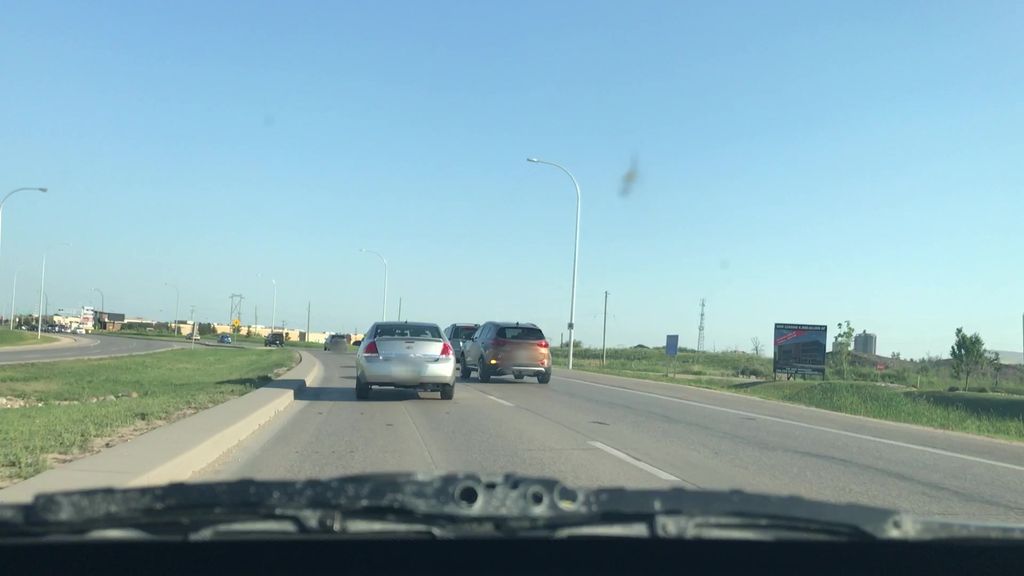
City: winnipeg